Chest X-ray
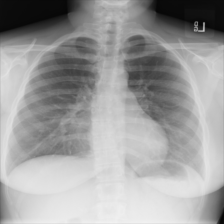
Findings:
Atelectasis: negative
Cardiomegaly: negative
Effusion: negative
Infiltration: negative
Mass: negative
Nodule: negative
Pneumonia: negative
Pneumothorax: negative
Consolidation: negative
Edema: negative
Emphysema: negative
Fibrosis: negative
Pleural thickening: negative
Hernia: negative